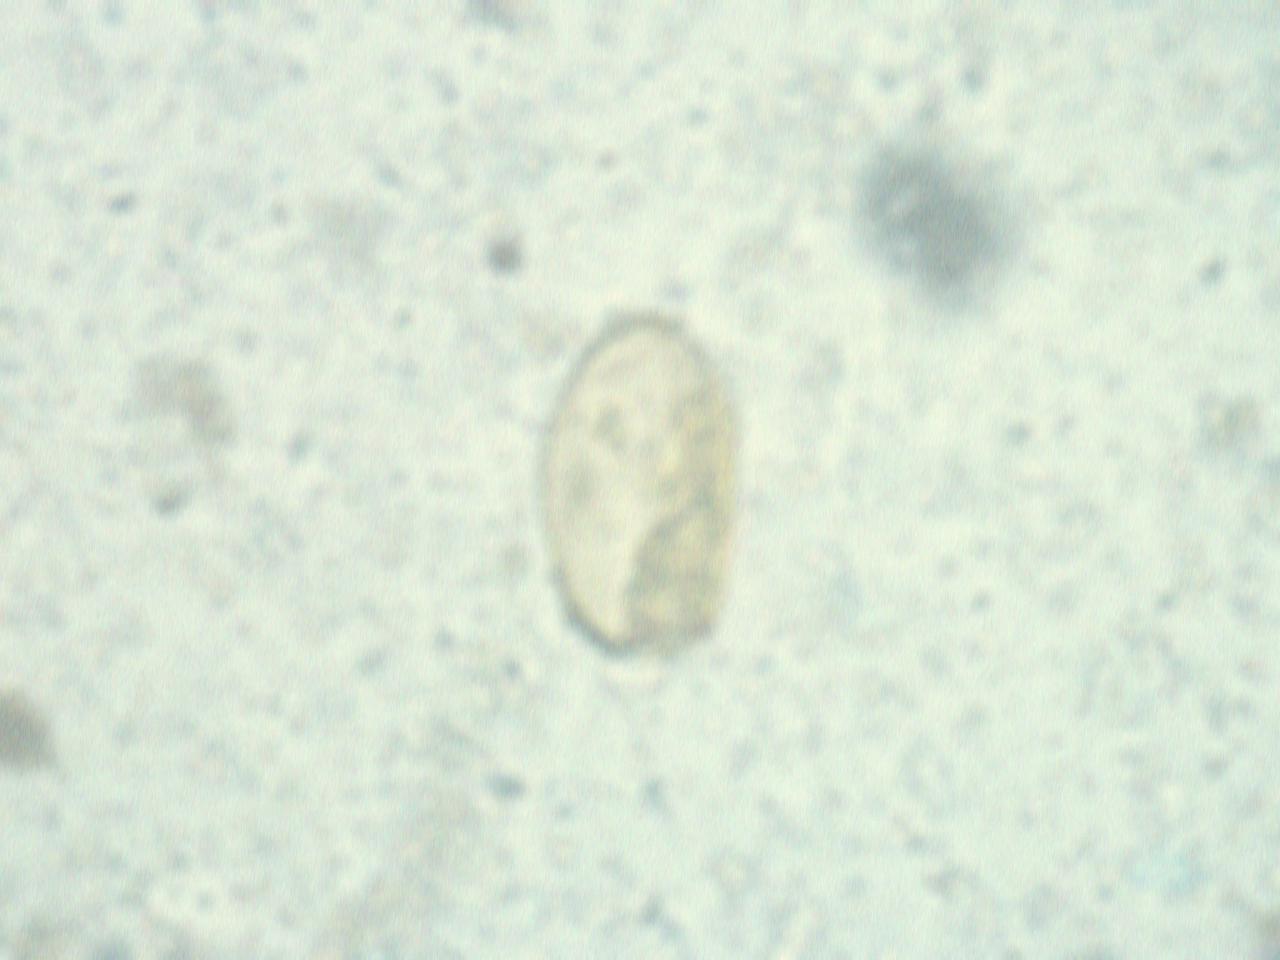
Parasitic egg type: Paragonimus spp